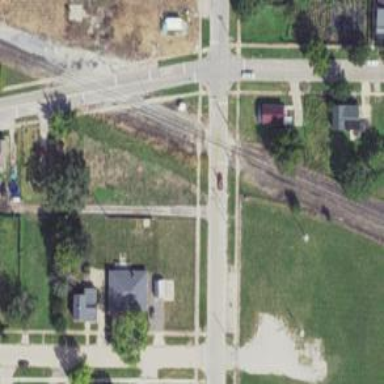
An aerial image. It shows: Railway crossing.